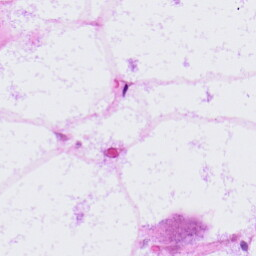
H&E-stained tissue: LymphNode